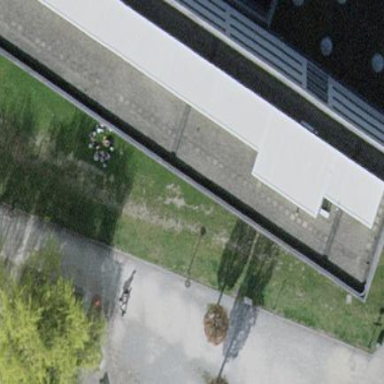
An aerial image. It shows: School building.